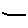
Label: line